A bearing vibration time series has been folded into this square grayscale image, one row per segment of consecutive samples. What is the most likely bearing condition (normal, inner_race, outer_race, ball)?
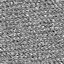
Answer: outer_race